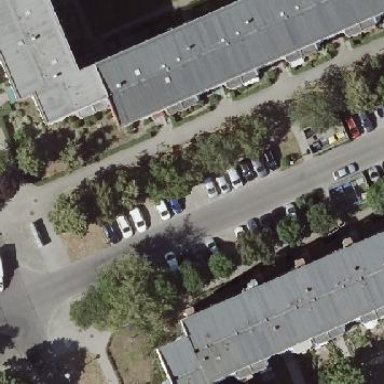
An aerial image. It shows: Street-side parking area with paving stones.